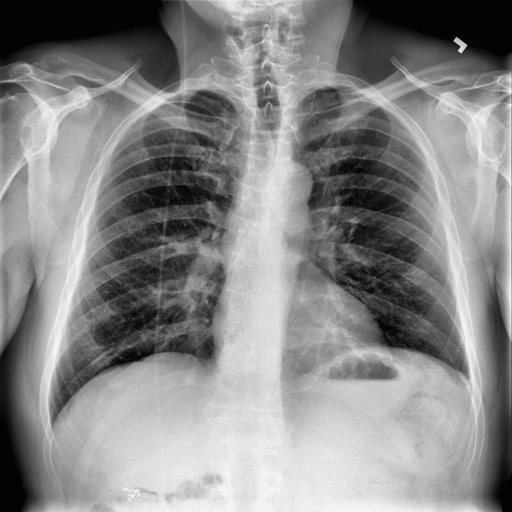
Finding: NORMAL